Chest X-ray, AP view. Patient: 42 years old, sex M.
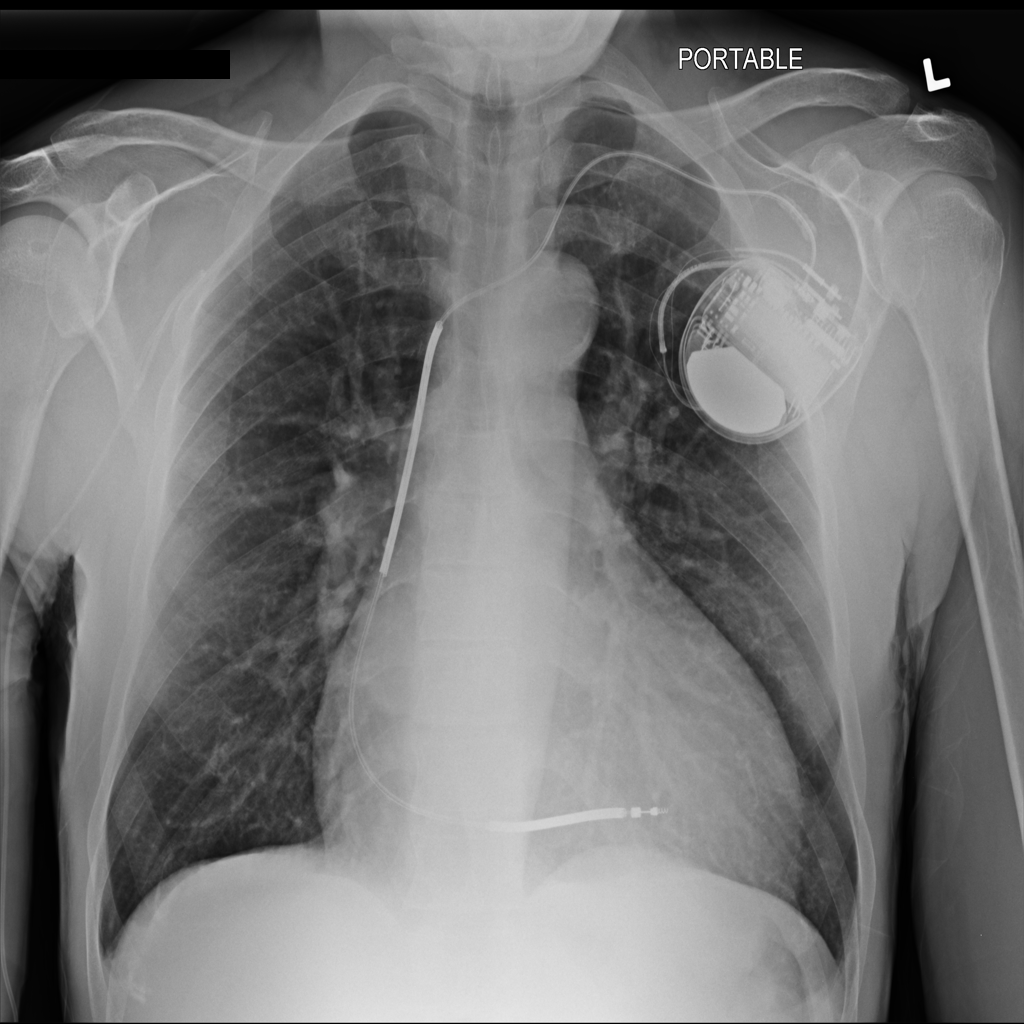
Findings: Cardiomegaly